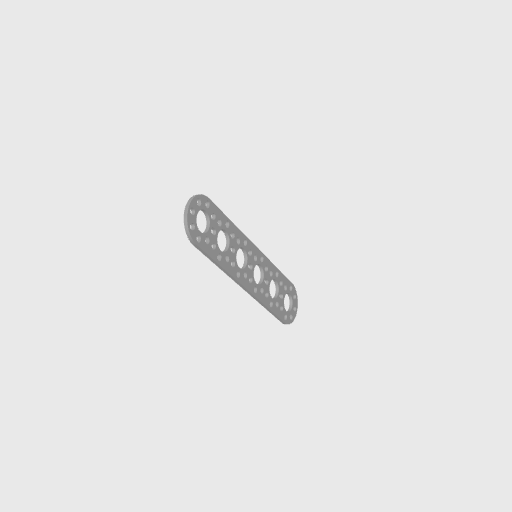
Part: PatternPlateRoundEnd6H